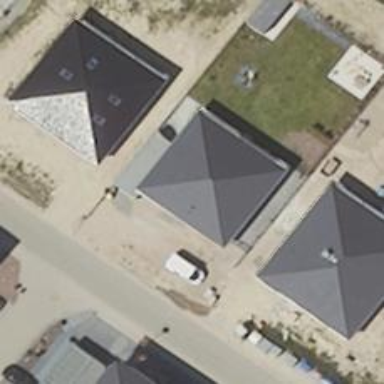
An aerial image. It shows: Simple house.